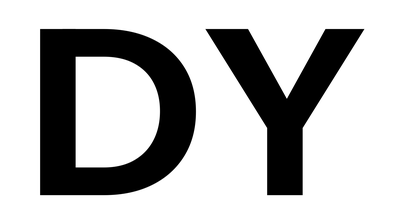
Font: InstrumentSans_Bold